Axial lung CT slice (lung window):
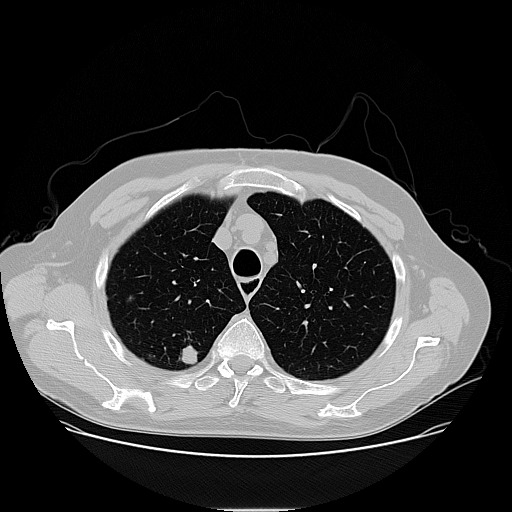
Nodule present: yes
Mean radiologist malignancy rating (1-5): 4.25